Field crop: maize
Growth stage: 2
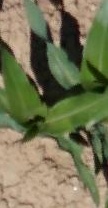
Species: maize